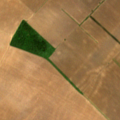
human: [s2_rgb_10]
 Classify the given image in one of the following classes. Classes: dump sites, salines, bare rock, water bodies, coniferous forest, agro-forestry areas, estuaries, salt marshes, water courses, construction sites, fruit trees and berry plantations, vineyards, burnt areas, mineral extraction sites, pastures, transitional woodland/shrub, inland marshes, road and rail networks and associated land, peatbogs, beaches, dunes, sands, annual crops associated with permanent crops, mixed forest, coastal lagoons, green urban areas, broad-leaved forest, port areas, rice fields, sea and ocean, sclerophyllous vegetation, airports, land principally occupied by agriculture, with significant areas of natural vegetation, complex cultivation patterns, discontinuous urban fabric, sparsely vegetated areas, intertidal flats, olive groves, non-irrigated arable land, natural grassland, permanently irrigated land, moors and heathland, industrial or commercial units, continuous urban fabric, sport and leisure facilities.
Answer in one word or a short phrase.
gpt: non-irrigated arable land